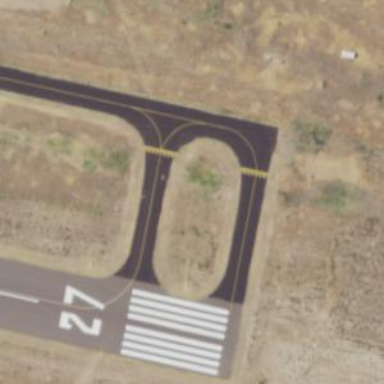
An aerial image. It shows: Taxiway at the airport with asphalt surface.